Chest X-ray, AP view. Patient: 53 years old, sex F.
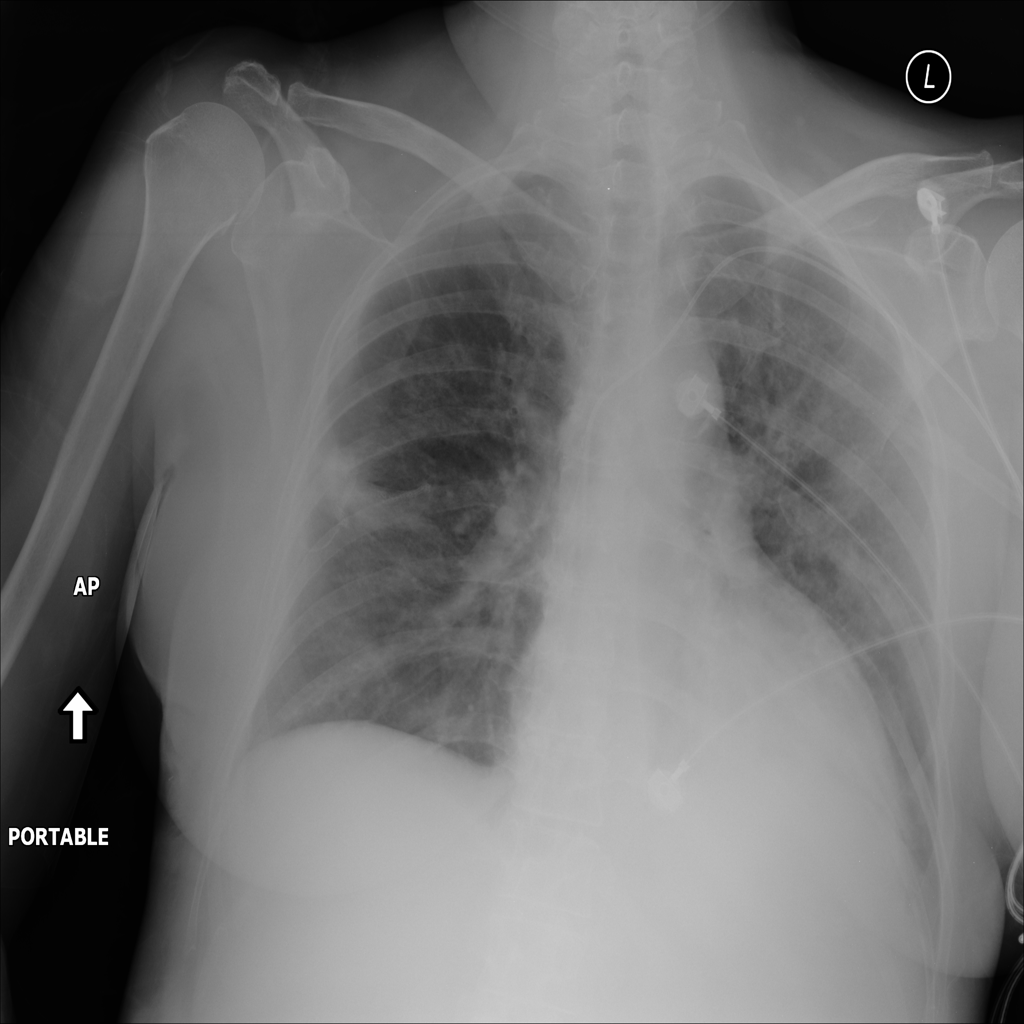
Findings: Infiltration